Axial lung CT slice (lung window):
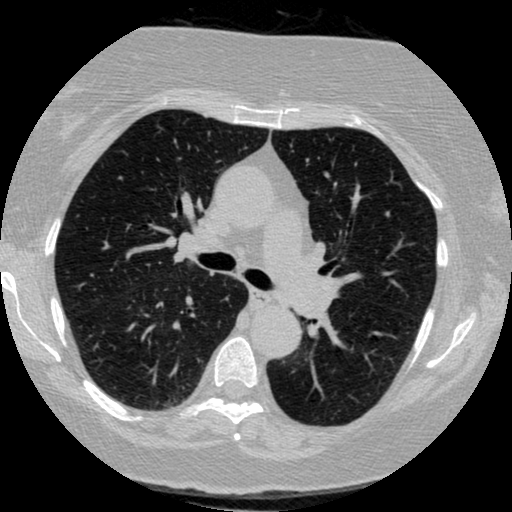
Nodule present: no